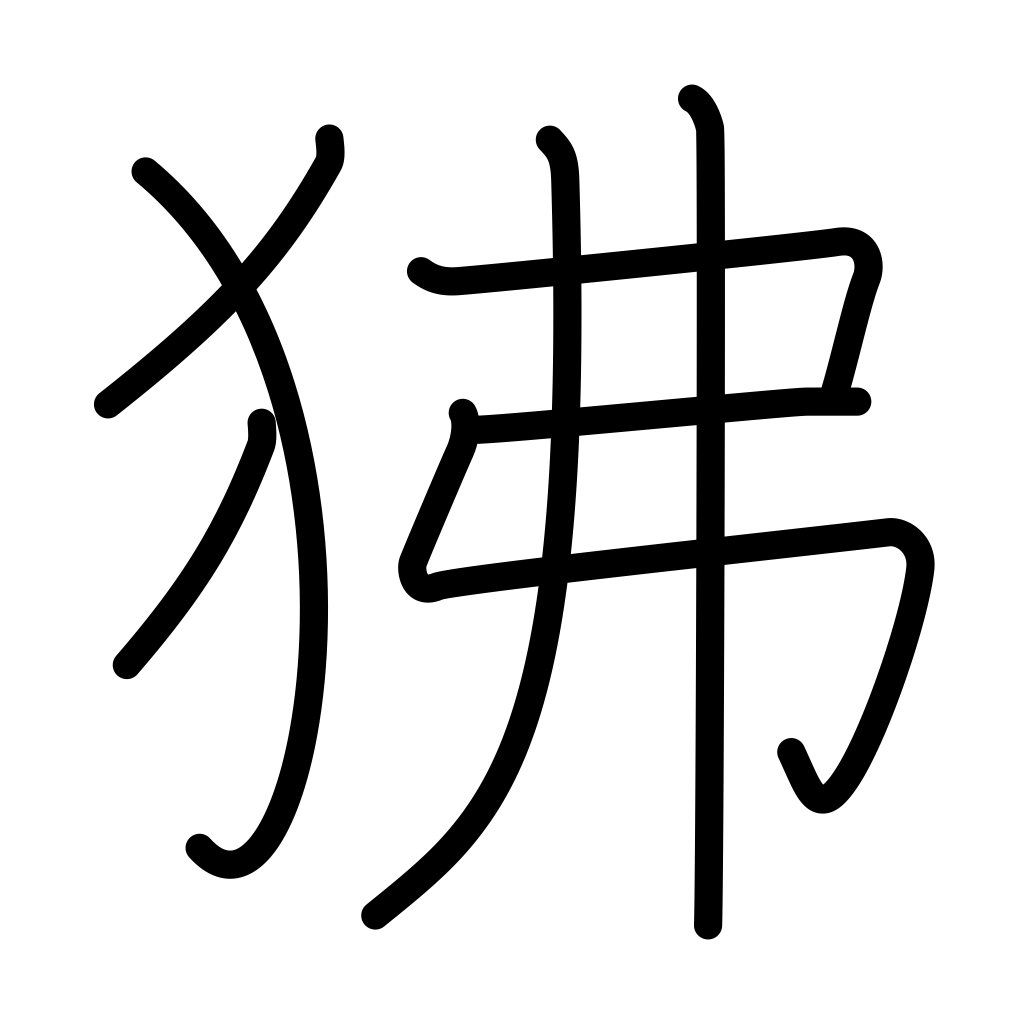
Meaning: baboon